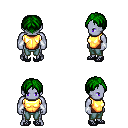
a pixel art fantasy rpg character, male body template, dark elf, purple skin, gold chest armor, teal pants, green parted hairstyle, white cloth bracers, ghillies, four views (front, back, left, right), 2x2 character sprite sheet, small pixel art, hard edges, no anti-aliasing